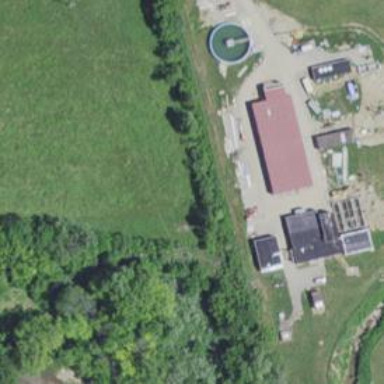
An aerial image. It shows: Man-made water works facility.